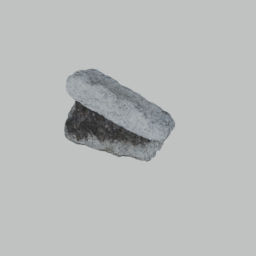
Label: architecture